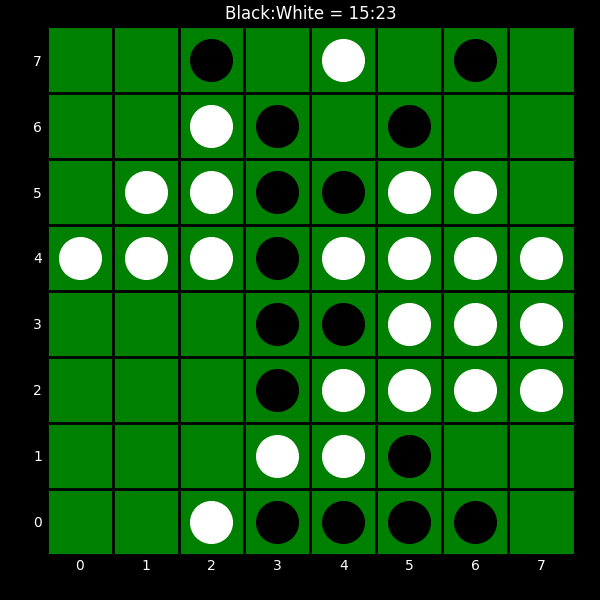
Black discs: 15
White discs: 23